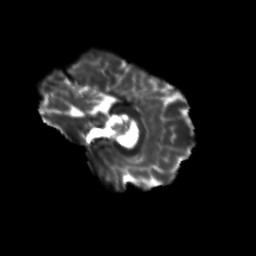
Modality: T2w
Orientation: sagittal
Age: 21
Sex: male
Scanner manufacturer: siemens
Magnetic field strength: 3 T
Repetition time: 3.5 s
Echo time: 0.125 s